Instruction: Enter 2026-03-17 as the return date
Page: home
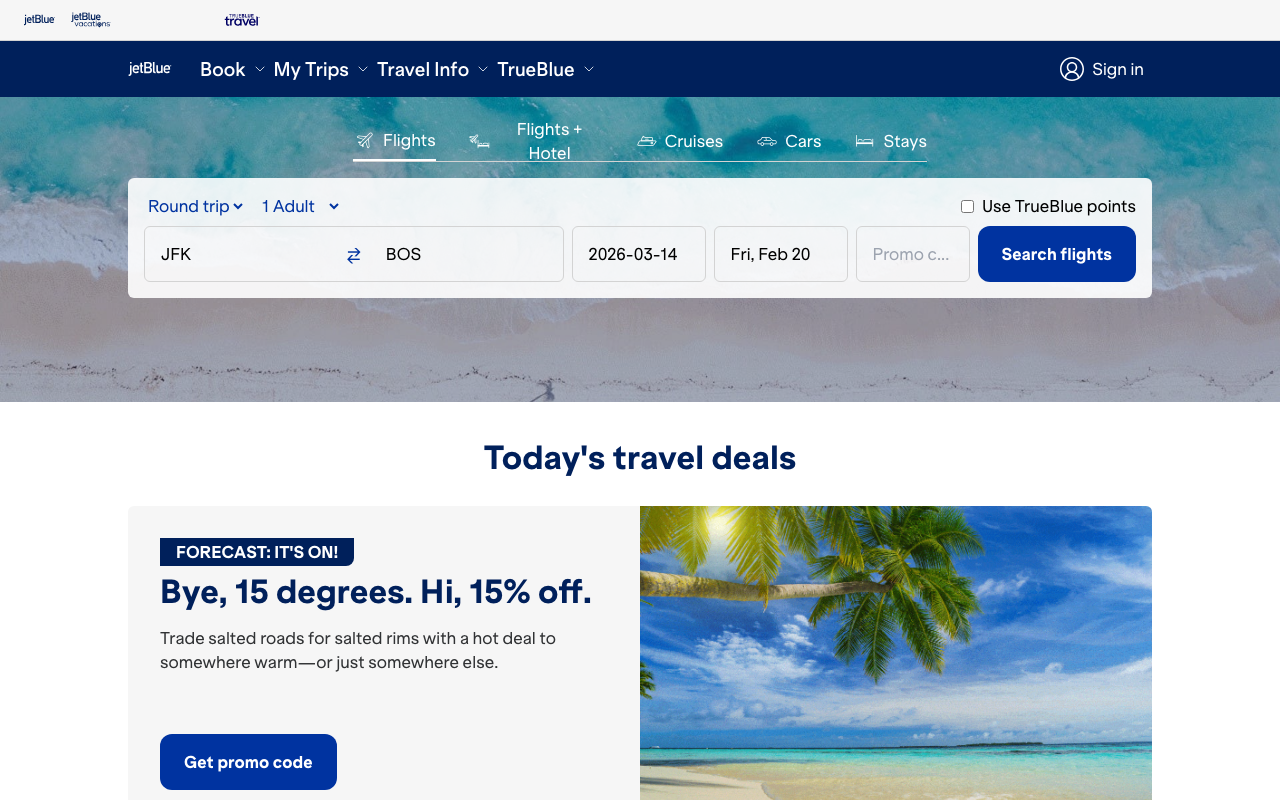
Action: type